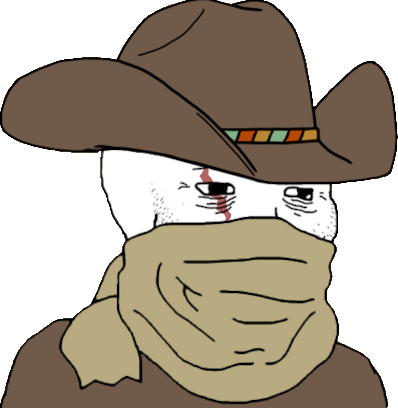
Label: 5_Doomer